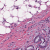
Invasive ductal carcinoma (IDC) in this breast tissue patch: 1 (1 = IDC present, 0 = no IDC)